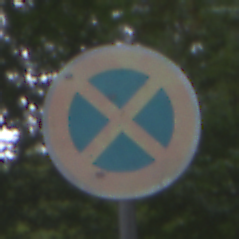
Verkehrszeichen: AbsolutesHalteverbot
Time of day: MorningAfternoon
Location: Outdoor (Urban)
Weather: Overcast
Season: NotSpecified
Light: Natural